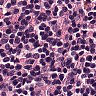
Metastatic tissue present: no